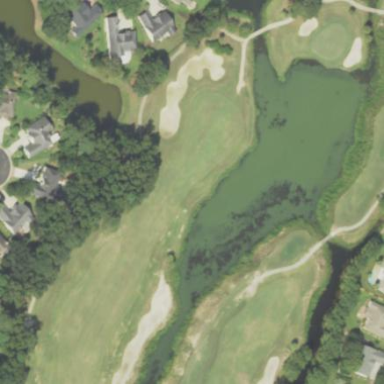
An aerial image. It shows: Scenic golf fairway.